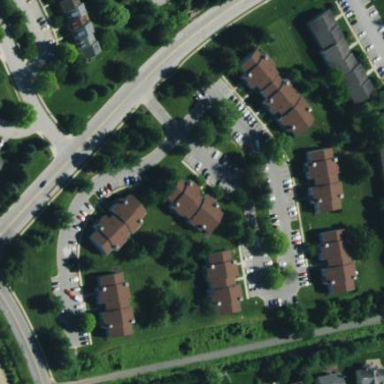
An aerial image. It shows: Residential area with apartments.